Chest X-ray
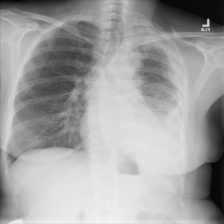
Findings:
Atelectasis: negative
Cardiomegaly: negative
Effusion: negative
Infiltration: negative
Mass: positive
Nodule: positive
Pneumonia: negative
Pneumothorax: negative
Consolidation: negative
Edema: negative
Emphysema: negative
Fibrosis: negative
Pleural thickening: negative
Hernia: negative